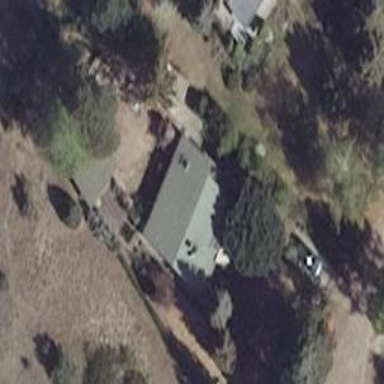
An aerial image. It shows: Simple house.